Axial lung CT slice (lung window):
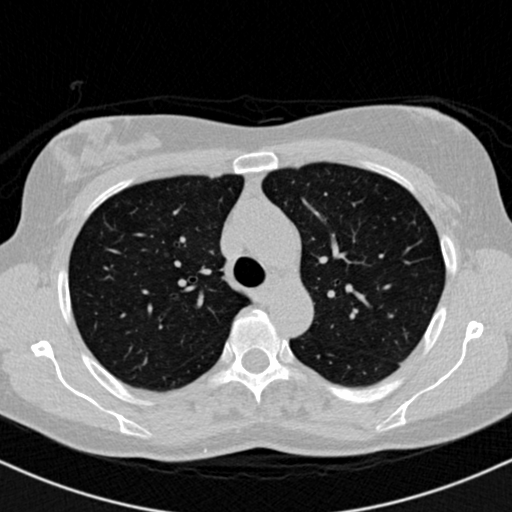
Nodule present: no